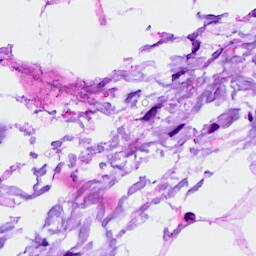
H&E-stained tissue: Breast